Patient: sex M, age 61
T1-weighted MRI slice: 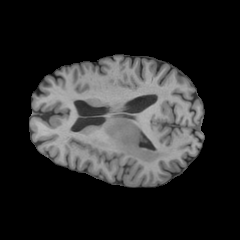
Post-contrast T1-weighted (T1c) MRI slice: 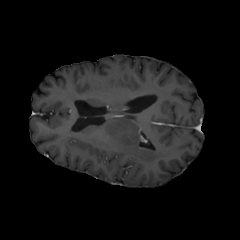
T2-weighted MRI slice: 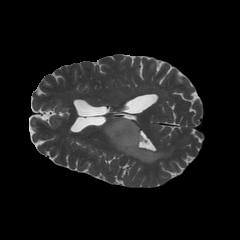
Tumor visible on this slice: yes
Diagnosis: Astrocytoma, IDH-wildtype
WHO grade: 3